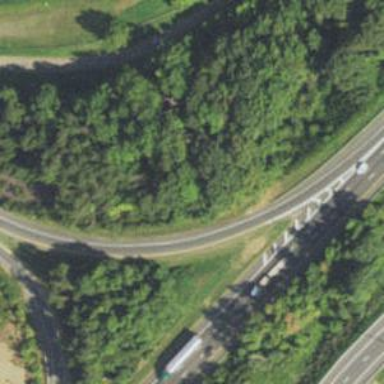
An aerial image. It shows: Motorway link.